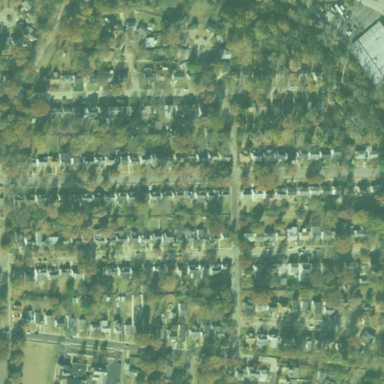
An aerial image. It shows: Single-family residential area.